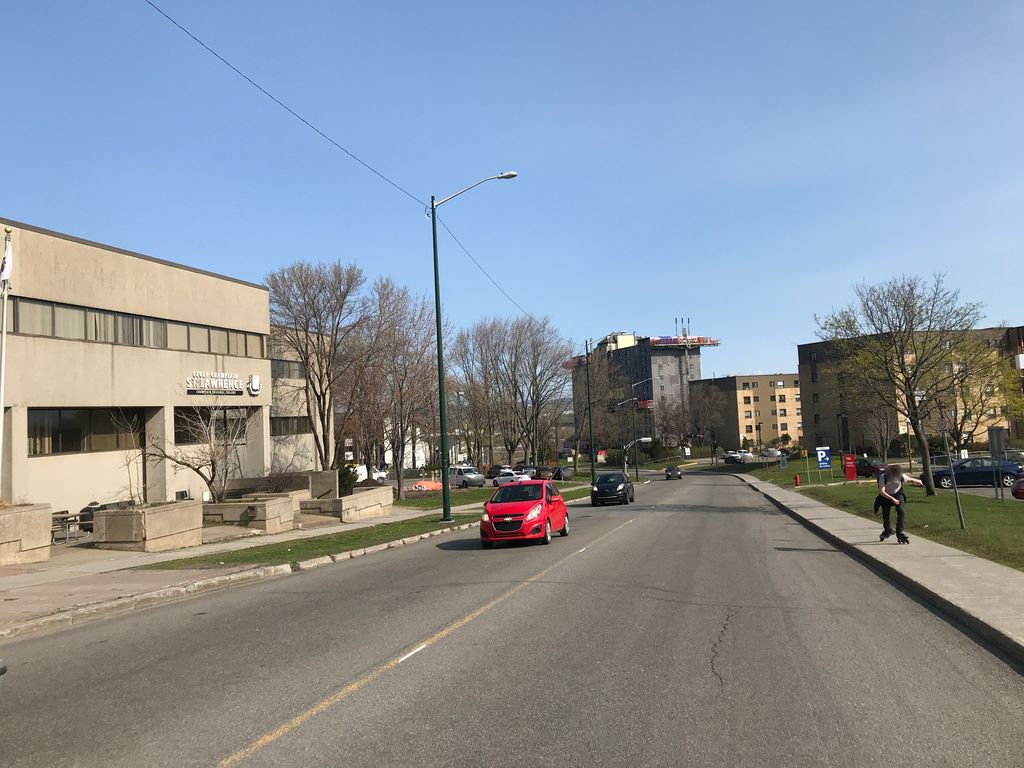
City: quebec_city